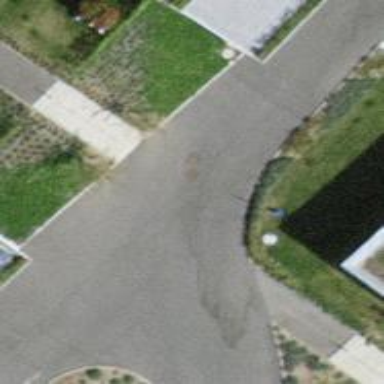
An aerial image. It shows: Set of steps on the road.